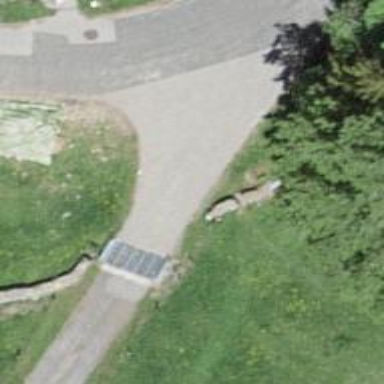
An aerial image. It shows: Dry stone wall barrier.